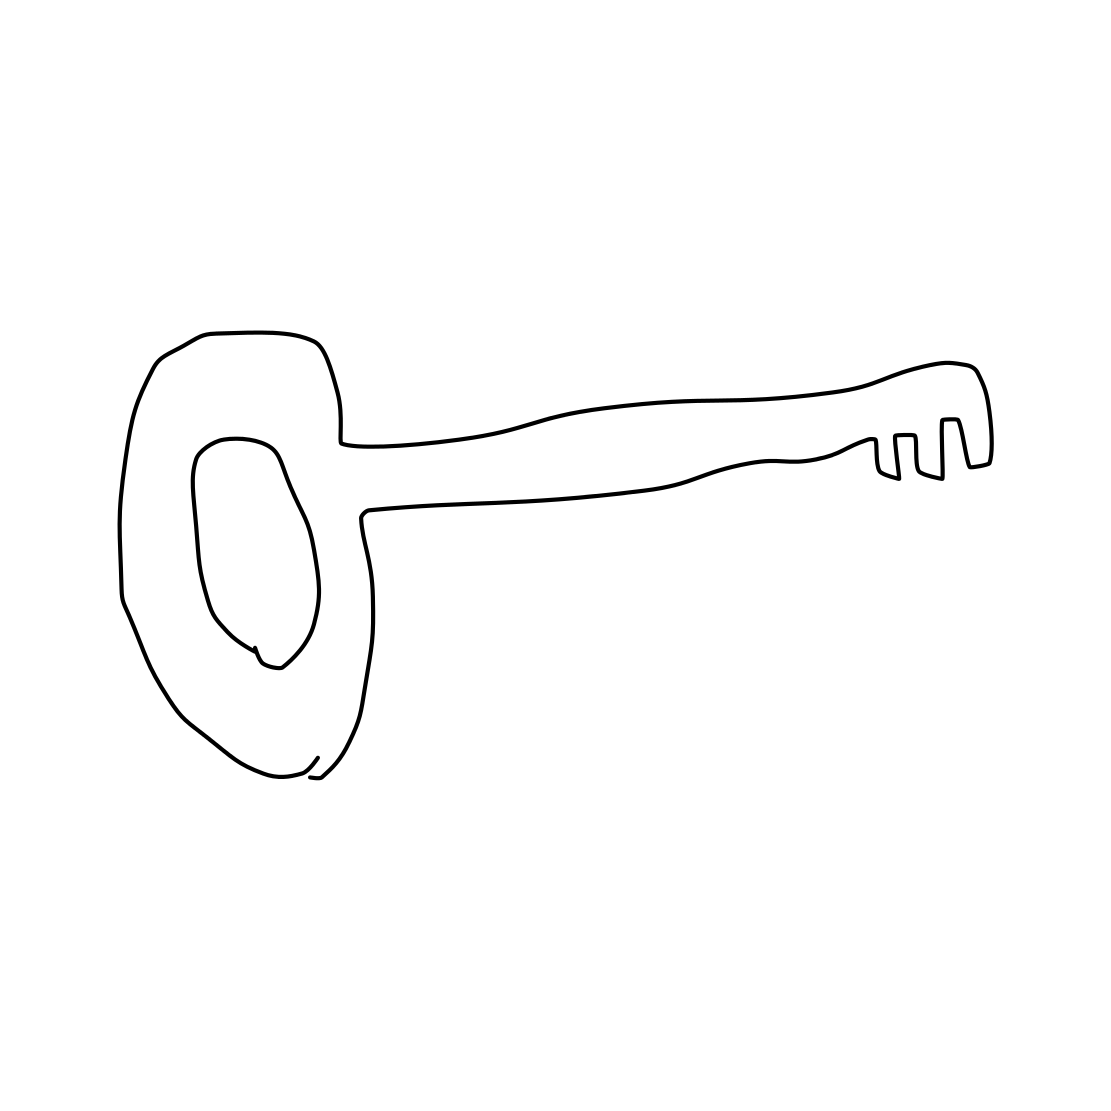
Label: key